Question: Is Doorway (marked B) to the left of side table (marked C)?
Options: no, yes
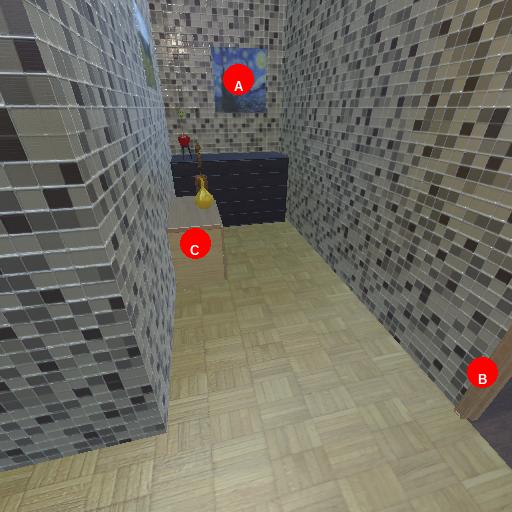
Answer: no